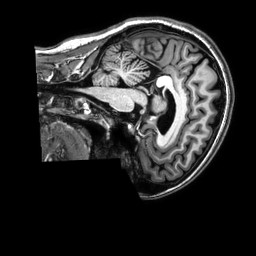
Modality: T1w
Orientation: sagittal
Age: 29
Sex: female
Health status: healthy
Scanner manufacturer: philips
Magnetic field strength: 3 T
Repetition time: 0.009 s
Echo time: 0.003996 s